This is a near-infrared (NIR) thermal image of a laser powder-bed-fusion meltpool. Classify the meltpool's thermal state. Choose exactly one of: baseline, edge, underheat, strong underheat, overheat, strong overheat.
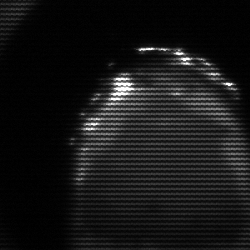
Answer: edge